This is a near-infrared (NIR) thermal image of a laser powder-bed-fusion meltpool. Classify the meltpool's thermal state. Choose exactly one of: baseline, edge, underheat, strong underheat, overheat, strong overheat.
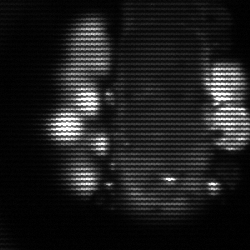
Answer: strong underheat